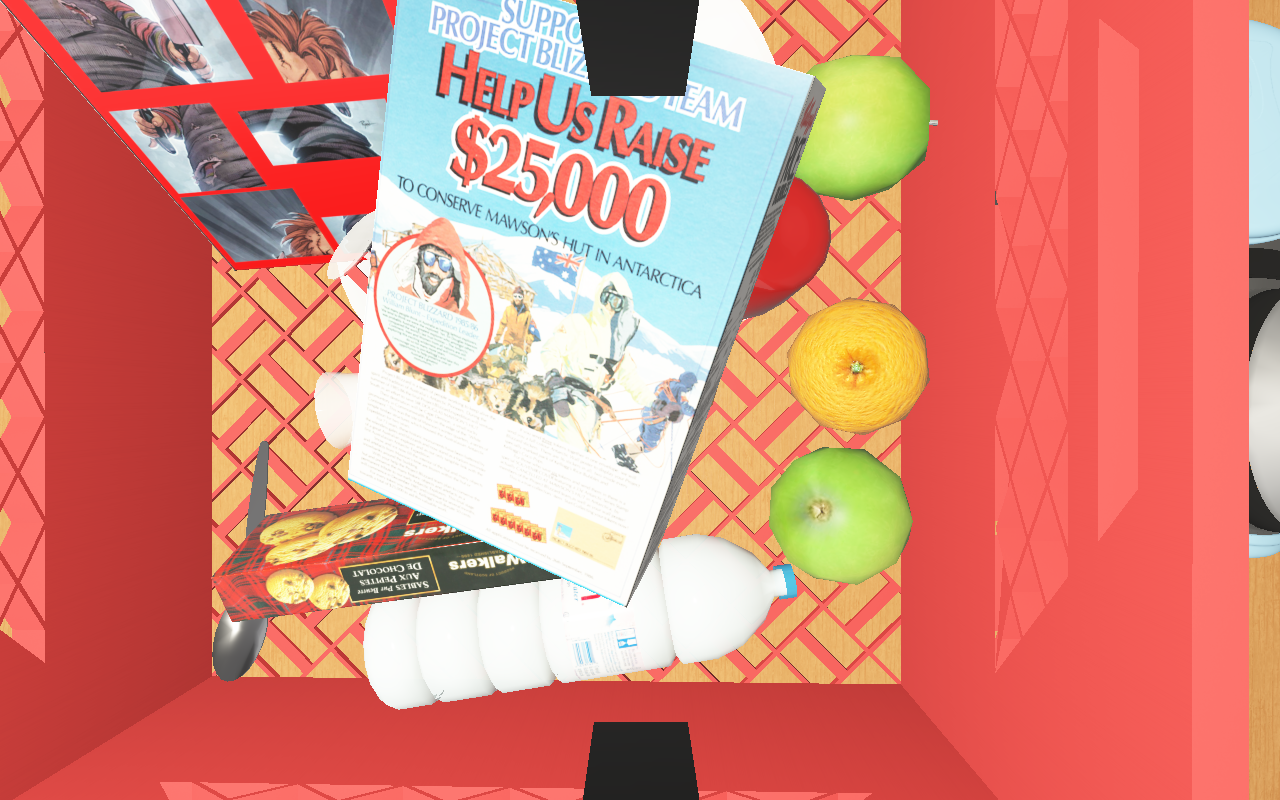
Objects in the scene:
carafe
apple
orange
orange
spoon
plate
wineglass
cereal box
cereal box
biscuit box